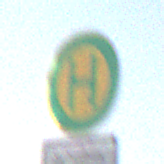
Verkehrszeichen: Haltestelle
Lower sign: ZeitangabenMitBeschraenkungAufWochentage5
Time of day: MorningAfternoon
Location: Outdoor (Nature)
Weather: PartlyCloudy
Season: NotSpecified
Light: Natural